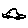
Label: car